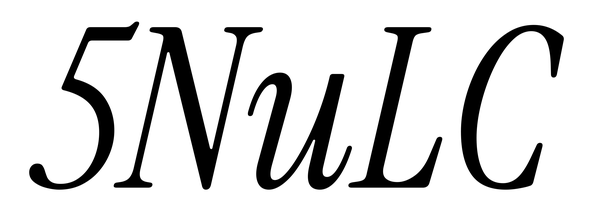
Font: InstrumentSerif-Italic